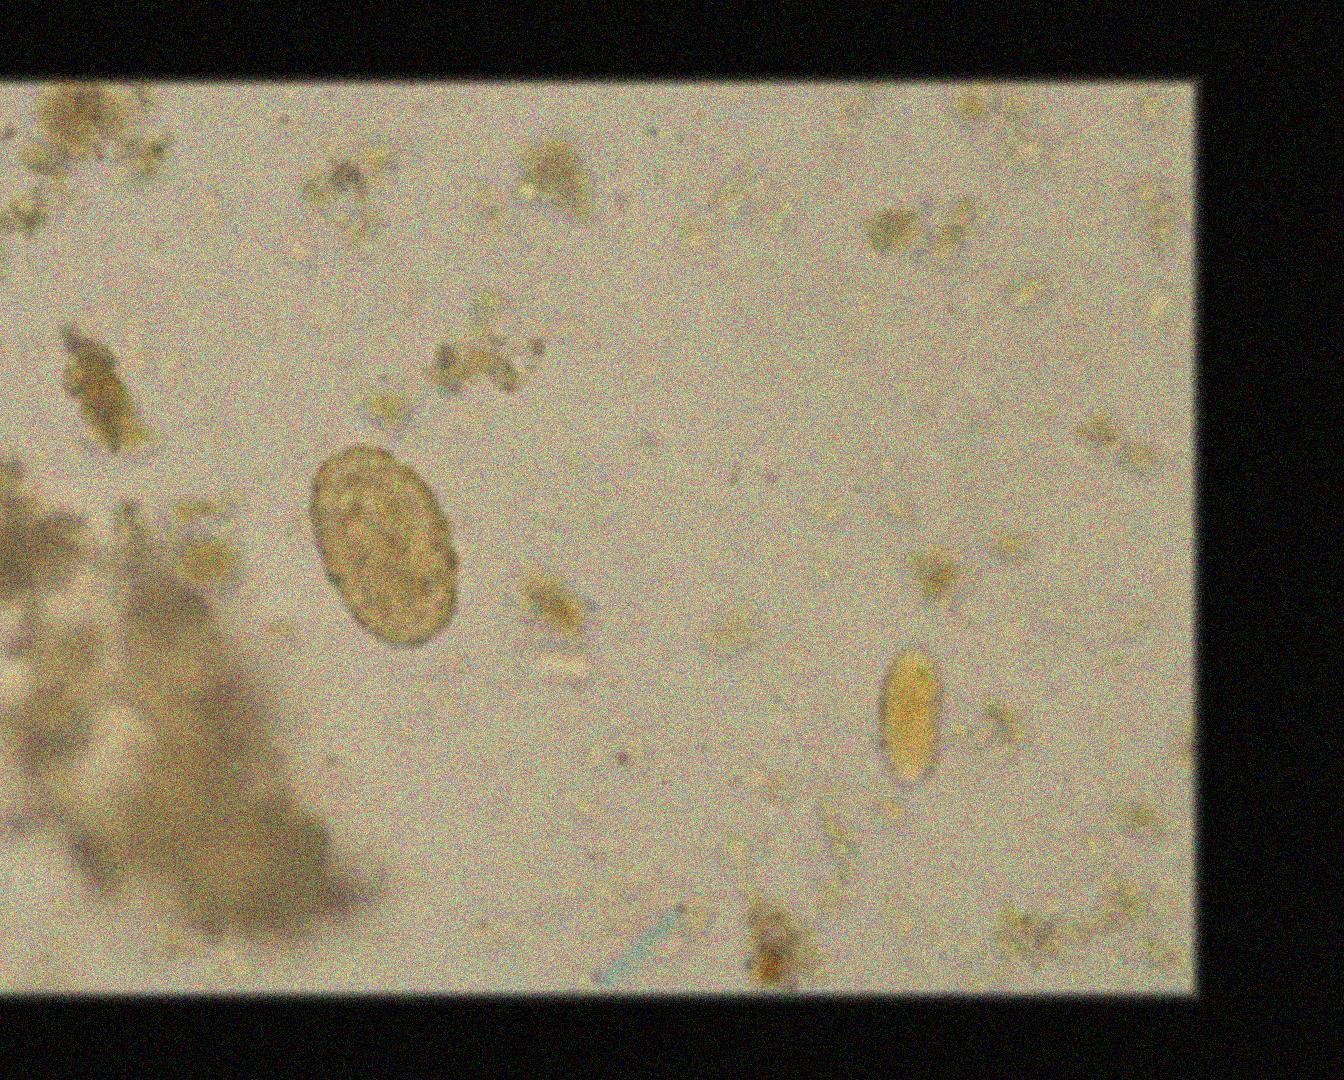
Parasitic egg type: Ascaris lumbricoides